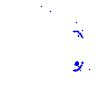
Particle: kaon